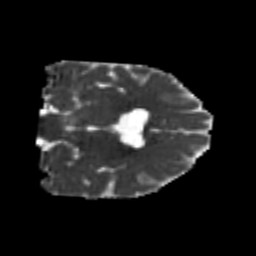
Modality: MD
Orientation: coronal
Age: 23
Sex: male
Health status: healthy
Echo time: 0.074 s